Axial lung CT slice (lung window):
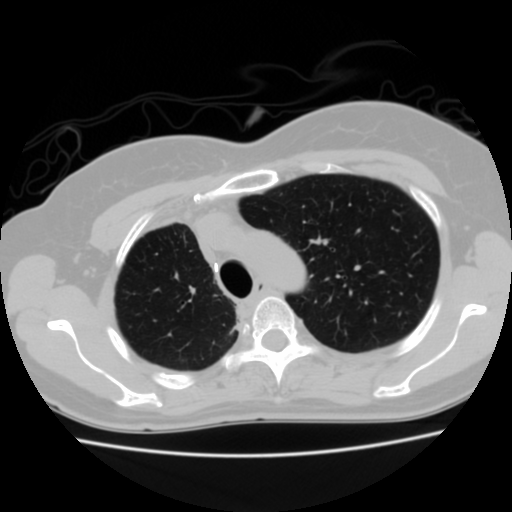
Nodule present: no